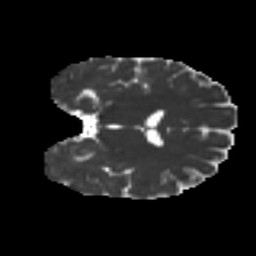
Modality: MD
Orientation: coronal
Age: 35
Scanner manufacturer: ge
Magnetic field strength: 3 T
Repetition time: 7.8 s
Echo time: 0.0606 s